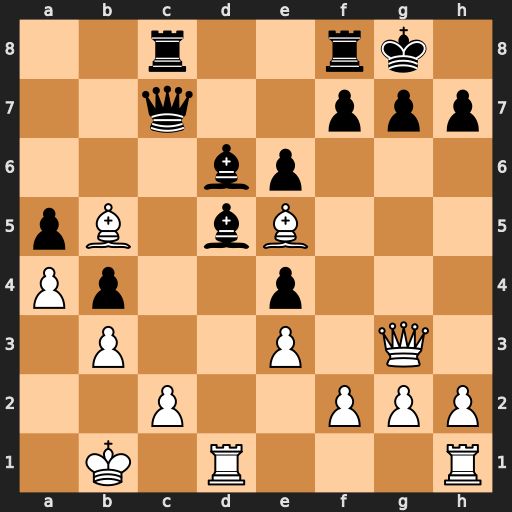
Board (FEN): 2r2rk1/2q2ppp/3bp3/pB1bB3/Pp2p3/1P2P1Q1/2P2PPP/1K1R3R
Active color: w
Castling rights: -
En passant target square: -
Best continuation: Qxg7#